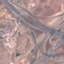
Label: Highway